Question: I've got an issue where I've been presented data in this format from SQL, and have directly imported that into SSRS 2008.
I do have access to the stored procedure for this report, however I don't want to change it as a few other reports rely on it.
'''
Project HoursSpent Cost
1 5 45
1 8 10
1 7 25
1 5 25
2 1 15
2 3 10
2 5 15
2 6 10
3 6 10
3 4 5
3 4 10
3 2 5
'''
I've been struggling all morning to understand how/when I should be implementing the SUM() function with this.
I have tried already to SUM() the rows, but it still outputs the above result.
Should I be adding any extra groups?
Ideally, I need to have the following output:
'''
Project HoursSpent Cost
1 25 105
2 15 40
3 16 30
'''
Here is my current structure:

"LineName" is a group for each project
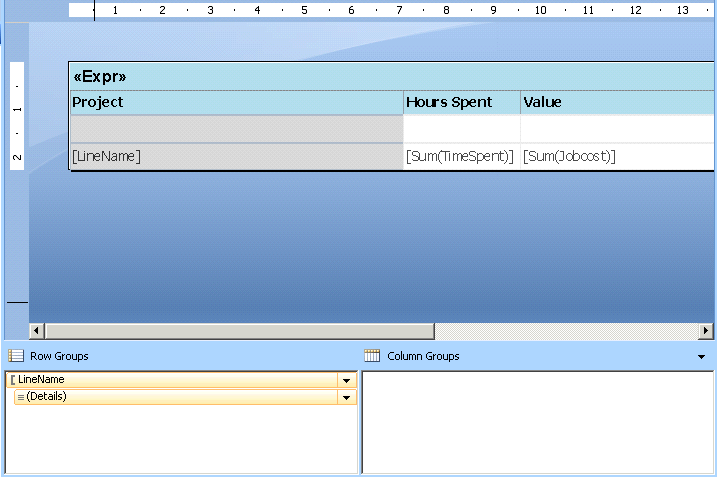
Answer: You have to add a row group on "Project" since you want to sum up the data per each project.